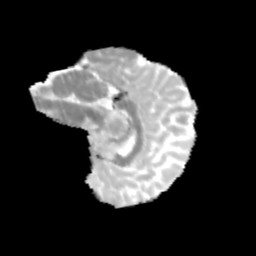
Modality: MD
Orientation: sagittal
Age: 10
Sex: male
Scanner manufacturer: siemens
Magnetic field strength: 3 T
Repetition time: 3.8 s
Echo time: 0.07 s